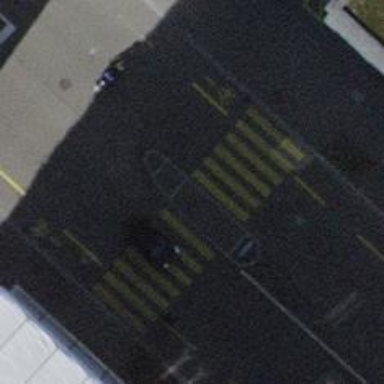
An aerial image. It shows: Kerb serving as barrier.